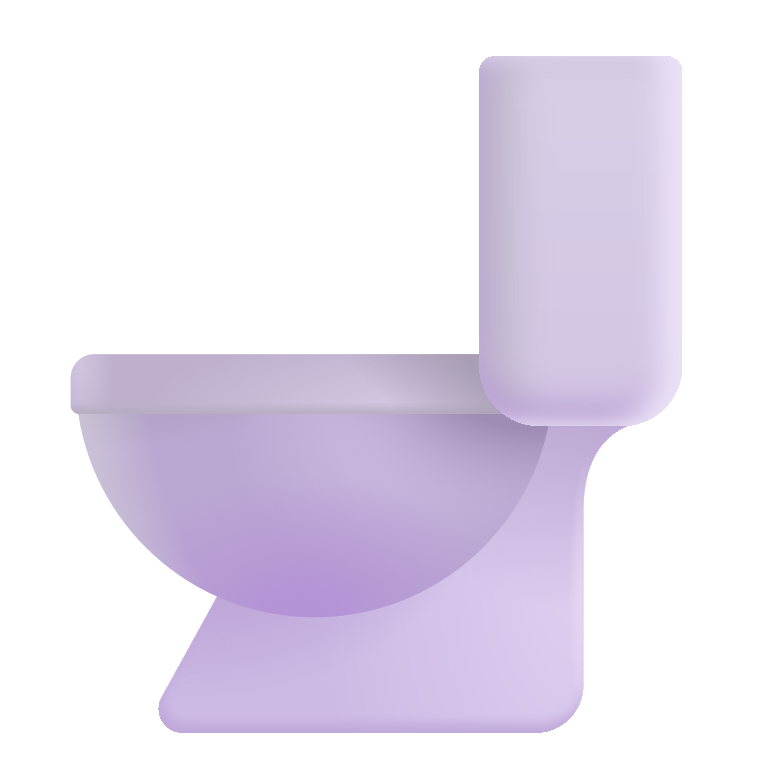
toilet color